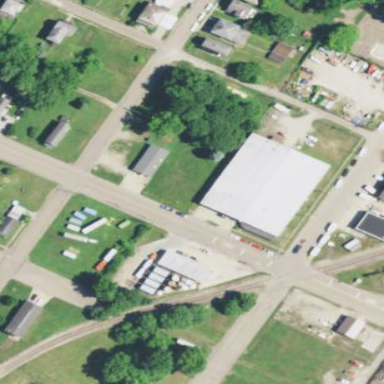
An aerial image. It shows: Building.